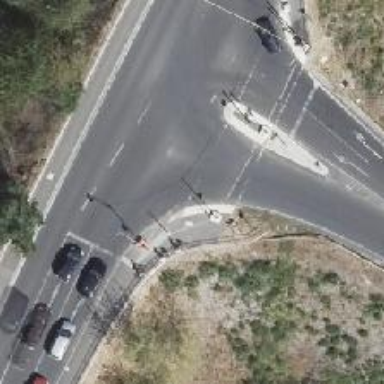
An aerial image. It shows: Crossing with traffic signals.